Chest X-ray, PA view. Patient: 71 years old, sex F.
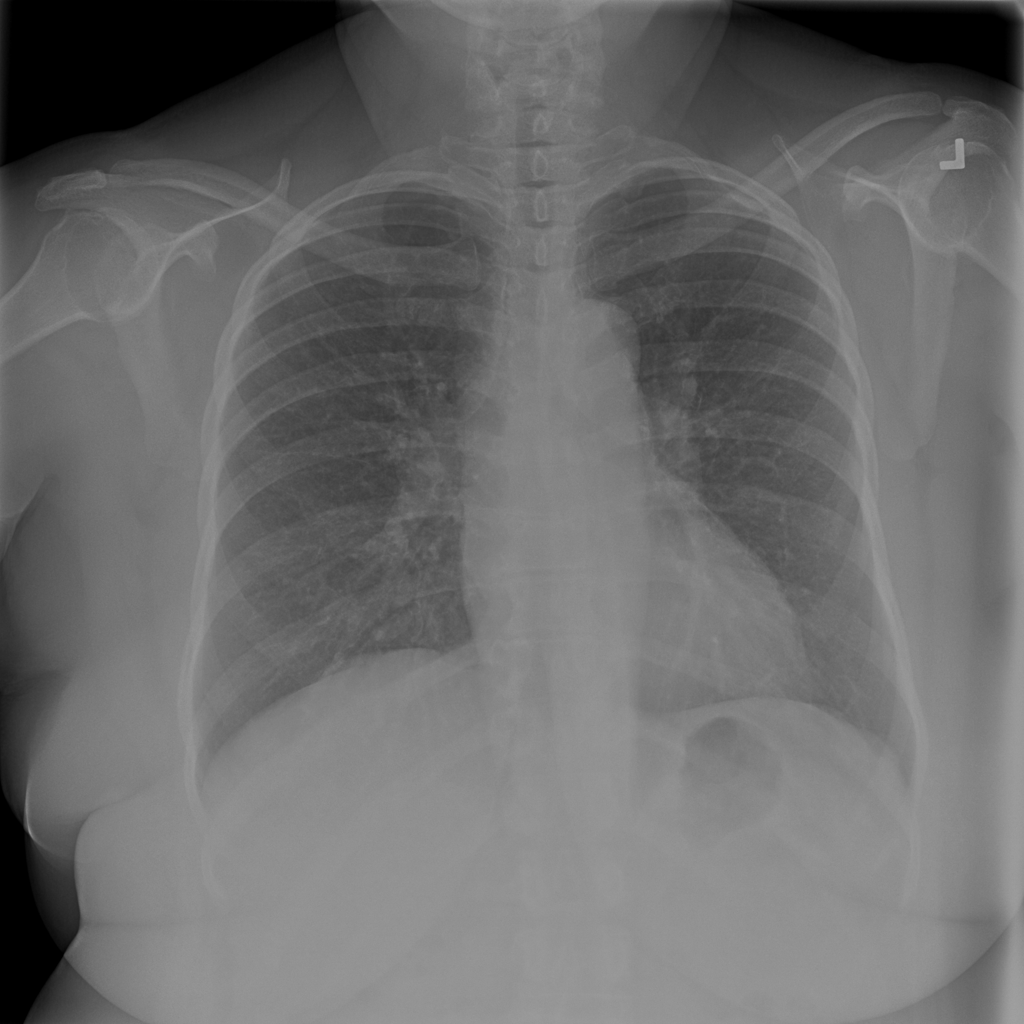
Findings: No Finding